Interaction volume radius: 10 \u00c5
Interaction volume height: 20 \u00c5
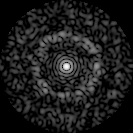
Disorder parameter: 0.8563